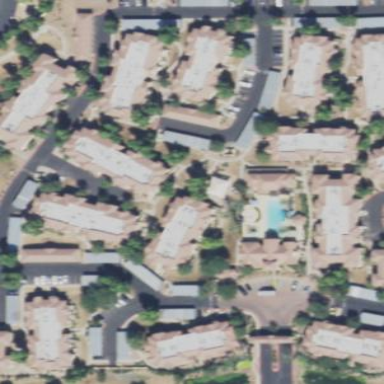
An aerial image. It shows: Residential area with apartments.